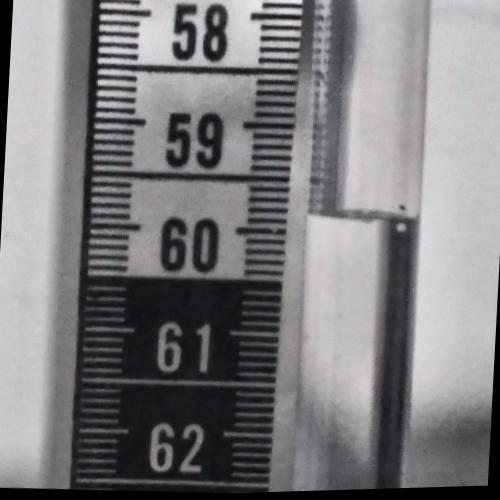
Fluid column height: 59.8 cm